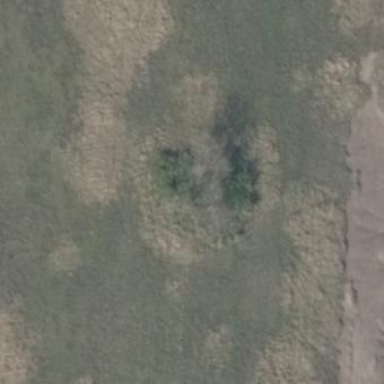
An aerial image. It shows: Patch of scrub vegetation.